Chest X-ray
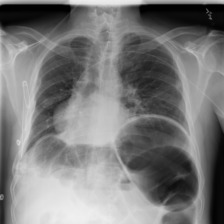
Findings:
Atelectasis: negative
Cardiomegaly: negative
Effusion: negative
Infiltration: negative
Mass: negative
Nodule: negative
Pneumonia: negative
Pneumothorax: negative
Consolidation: negative
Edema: negative
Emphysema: negative
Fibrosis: positive
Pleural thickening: negative
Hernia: negative